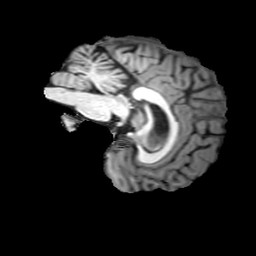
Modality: T1w
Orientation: sagittal
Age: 55
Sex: female
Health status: ill